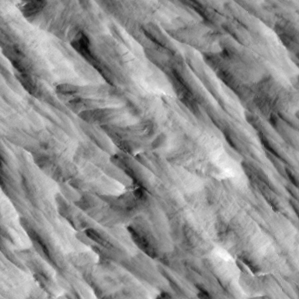
Label: non_frost